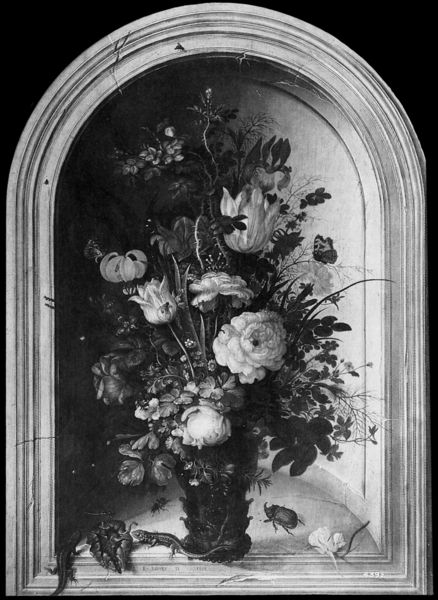
Titel: Blumenstrauß mit Nashornkäfer
Künstler: Roelant Savery
Institution: unbekannt
Schlagwörter: blätter, gemälde, weiß, blume, blumen, fenster, grau, schwarz, blüten, rose, rosen, rahmen, natur, blatt, stilleben, stillleben, vase, blumenvase, tulpen, strauss, fliege, pfingstrose, blumenstrauss, tulpe, nische, insekten, lilie, schmetterling, salamander, niesche, käfer, lilien, illusion, eidechse, echsen, augentäuschung, überschnitten, trompe l'oeil, blumenstrau, trompe-l'oiel, trompe loiel, nelketulpe, savery, ragt heraus